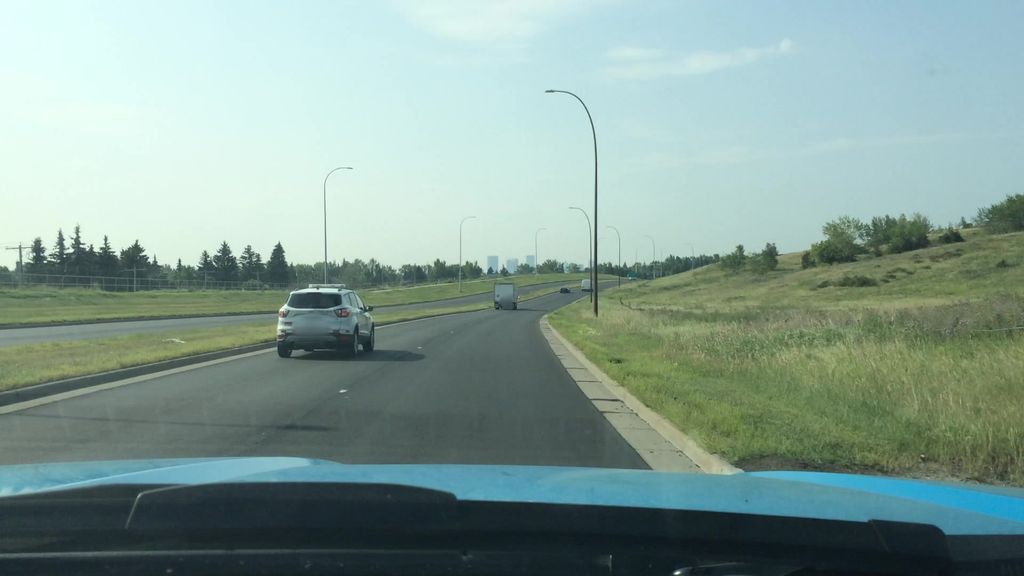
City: calgary